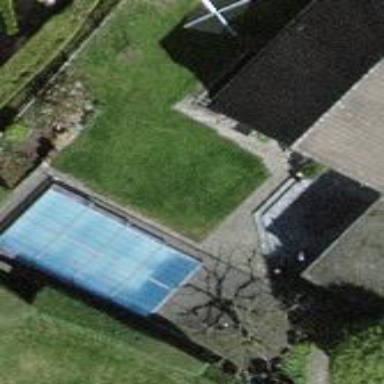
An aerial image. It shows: Swimming pool located in leisure land.